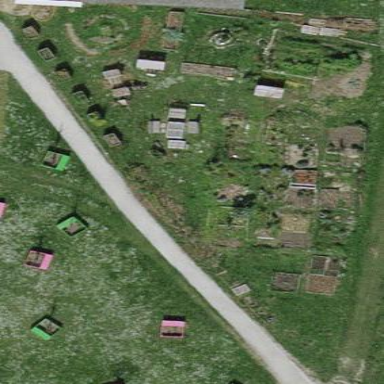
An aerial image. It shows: Community garden providing leisure land.